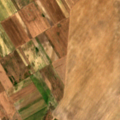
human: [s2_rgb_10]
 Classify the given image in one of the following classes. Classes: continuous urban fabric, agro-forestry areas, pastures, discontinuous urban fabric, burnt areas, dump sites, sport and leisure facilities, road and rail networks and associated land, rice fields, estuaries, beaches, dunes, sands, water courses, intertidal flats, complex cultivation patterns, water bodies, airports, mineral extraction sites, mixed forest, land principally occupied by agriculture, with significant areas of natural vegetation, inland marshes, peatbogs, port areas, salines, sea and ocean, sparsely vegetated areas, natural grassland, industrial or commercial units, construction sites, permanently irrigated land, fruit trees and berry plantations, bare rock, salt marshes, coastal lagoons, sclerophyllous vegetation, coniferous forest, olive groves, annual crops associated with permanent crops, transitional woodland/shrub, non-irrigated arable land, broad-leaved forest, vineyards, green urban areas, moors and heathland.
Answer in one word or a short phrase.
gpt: non-irrigated arable land, pastures